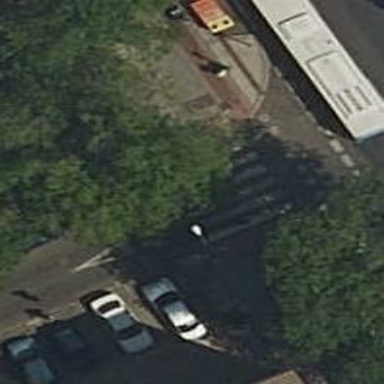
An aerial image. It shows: Uncontrolled zebra crossing on the road.